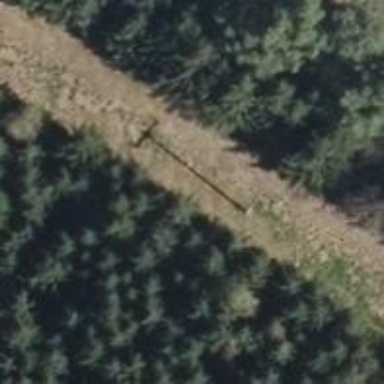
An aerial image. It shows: Power pole.